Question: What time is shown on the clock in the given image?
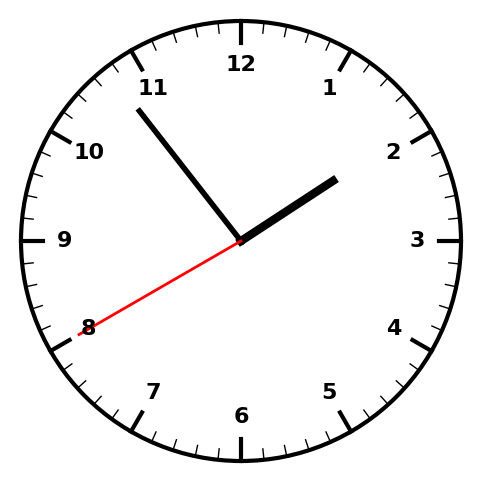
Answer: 01:53:40